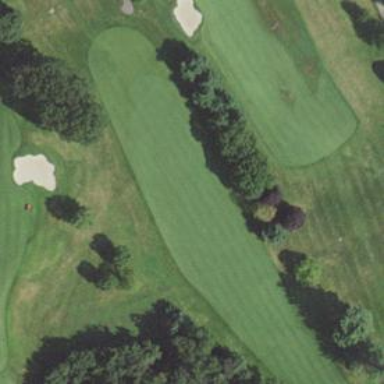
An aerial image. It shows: Grassy area designated as golf fairway.